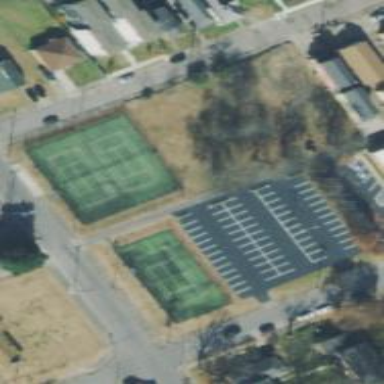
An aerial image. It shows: Tennis court on the leisure land pitch.